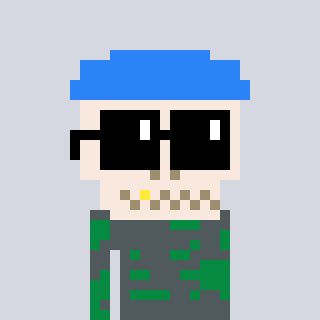
a pixel art character with square black sunglasses, a skeleton-hat-shaped head and a green-colored body on a cool background